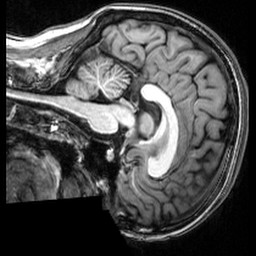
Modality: T1w
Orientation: sagittal
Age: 20
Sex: female
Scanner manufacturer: siemens
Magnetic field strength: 3 T
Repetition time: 2.53 s
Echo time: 0.00339 s